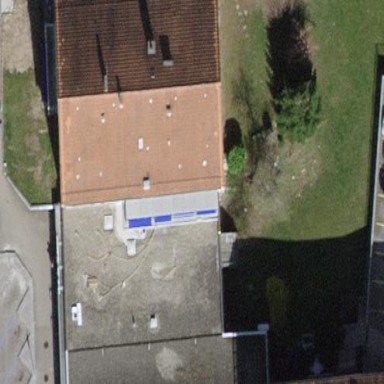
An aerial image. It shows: Building with tile roof.